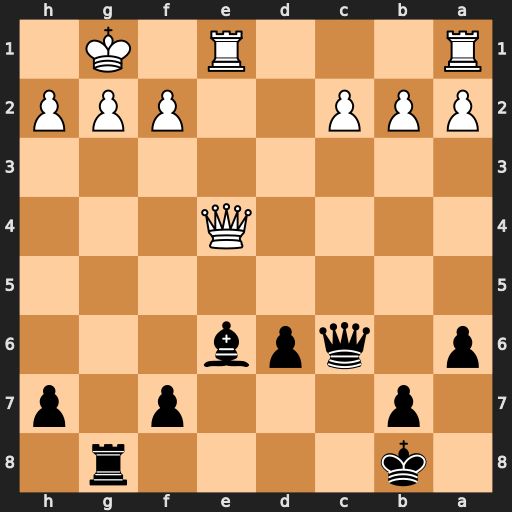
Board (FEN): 1k4r1/1p3p1p/p1qpb3/8/4Q3/8/PPP2PPP/R3R1K1
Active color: b
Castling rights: -
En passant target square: -
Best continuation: Bd5 Qf4 Rxg2+